Interaction volume radius: 10 \u00c5
Interaction volume height: 35 \u00c5
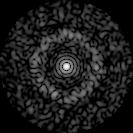
Disorder parameter: 0.8398